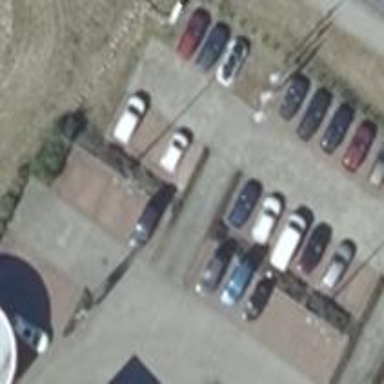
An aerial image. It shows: Road serving as parking aisle.